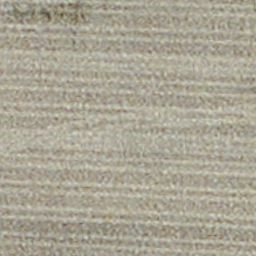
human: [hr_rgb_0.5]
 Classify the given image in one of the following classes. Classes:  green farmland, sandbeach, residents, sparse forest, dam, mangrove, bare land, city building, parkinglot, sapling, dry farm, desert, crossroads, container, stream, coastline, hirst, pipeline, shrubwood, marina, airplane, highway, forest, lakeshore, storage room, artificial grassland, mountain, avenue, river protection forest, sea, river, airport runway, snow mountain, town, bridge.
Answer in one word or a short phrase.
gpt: dry farm